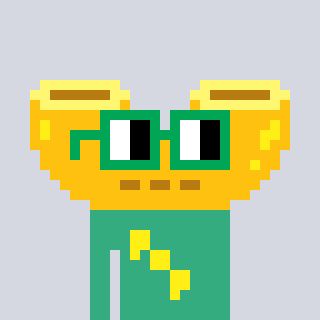
a pixel art character with square green glasses, a macaroni-shaped head and a teal-colored body on a cool background